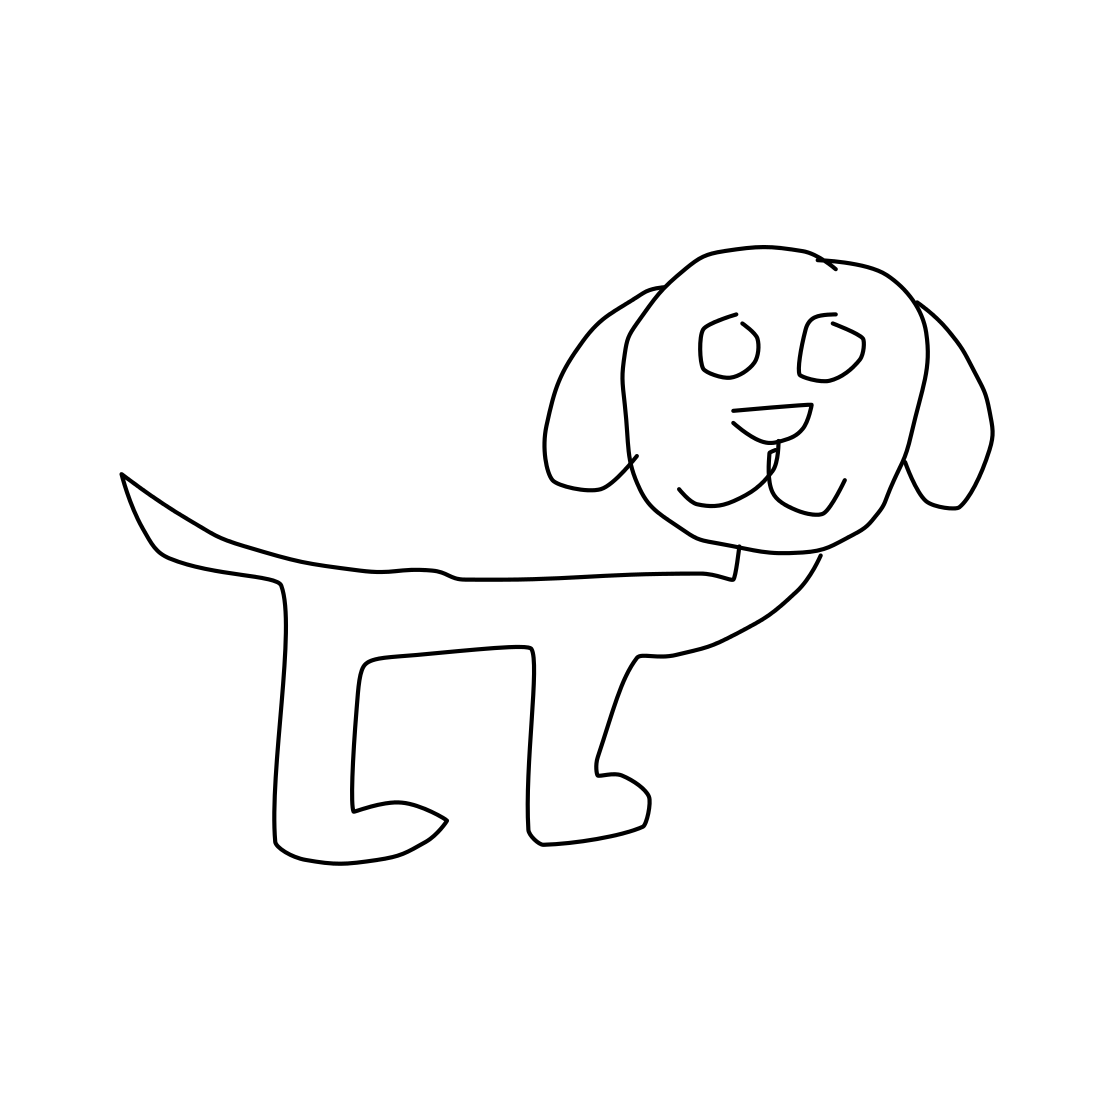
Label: dog